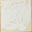
Piece: xx